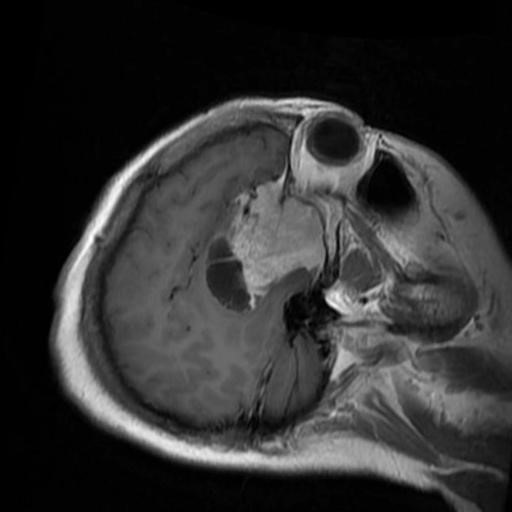
Label: brain_menin